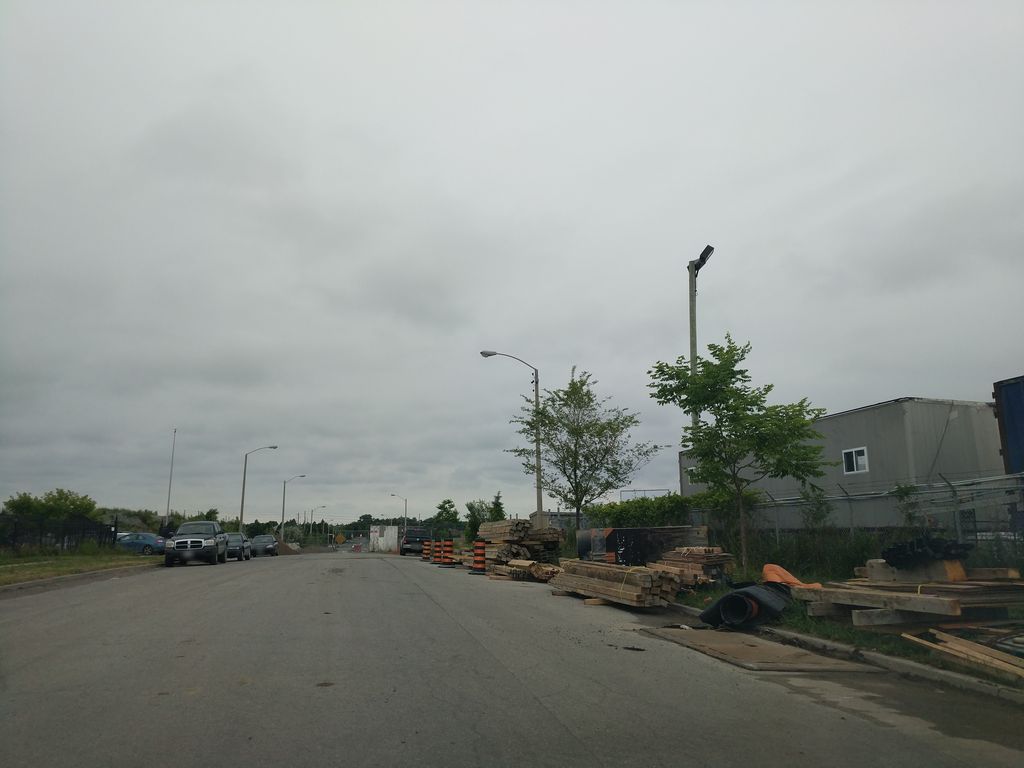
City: toronto